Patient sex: M
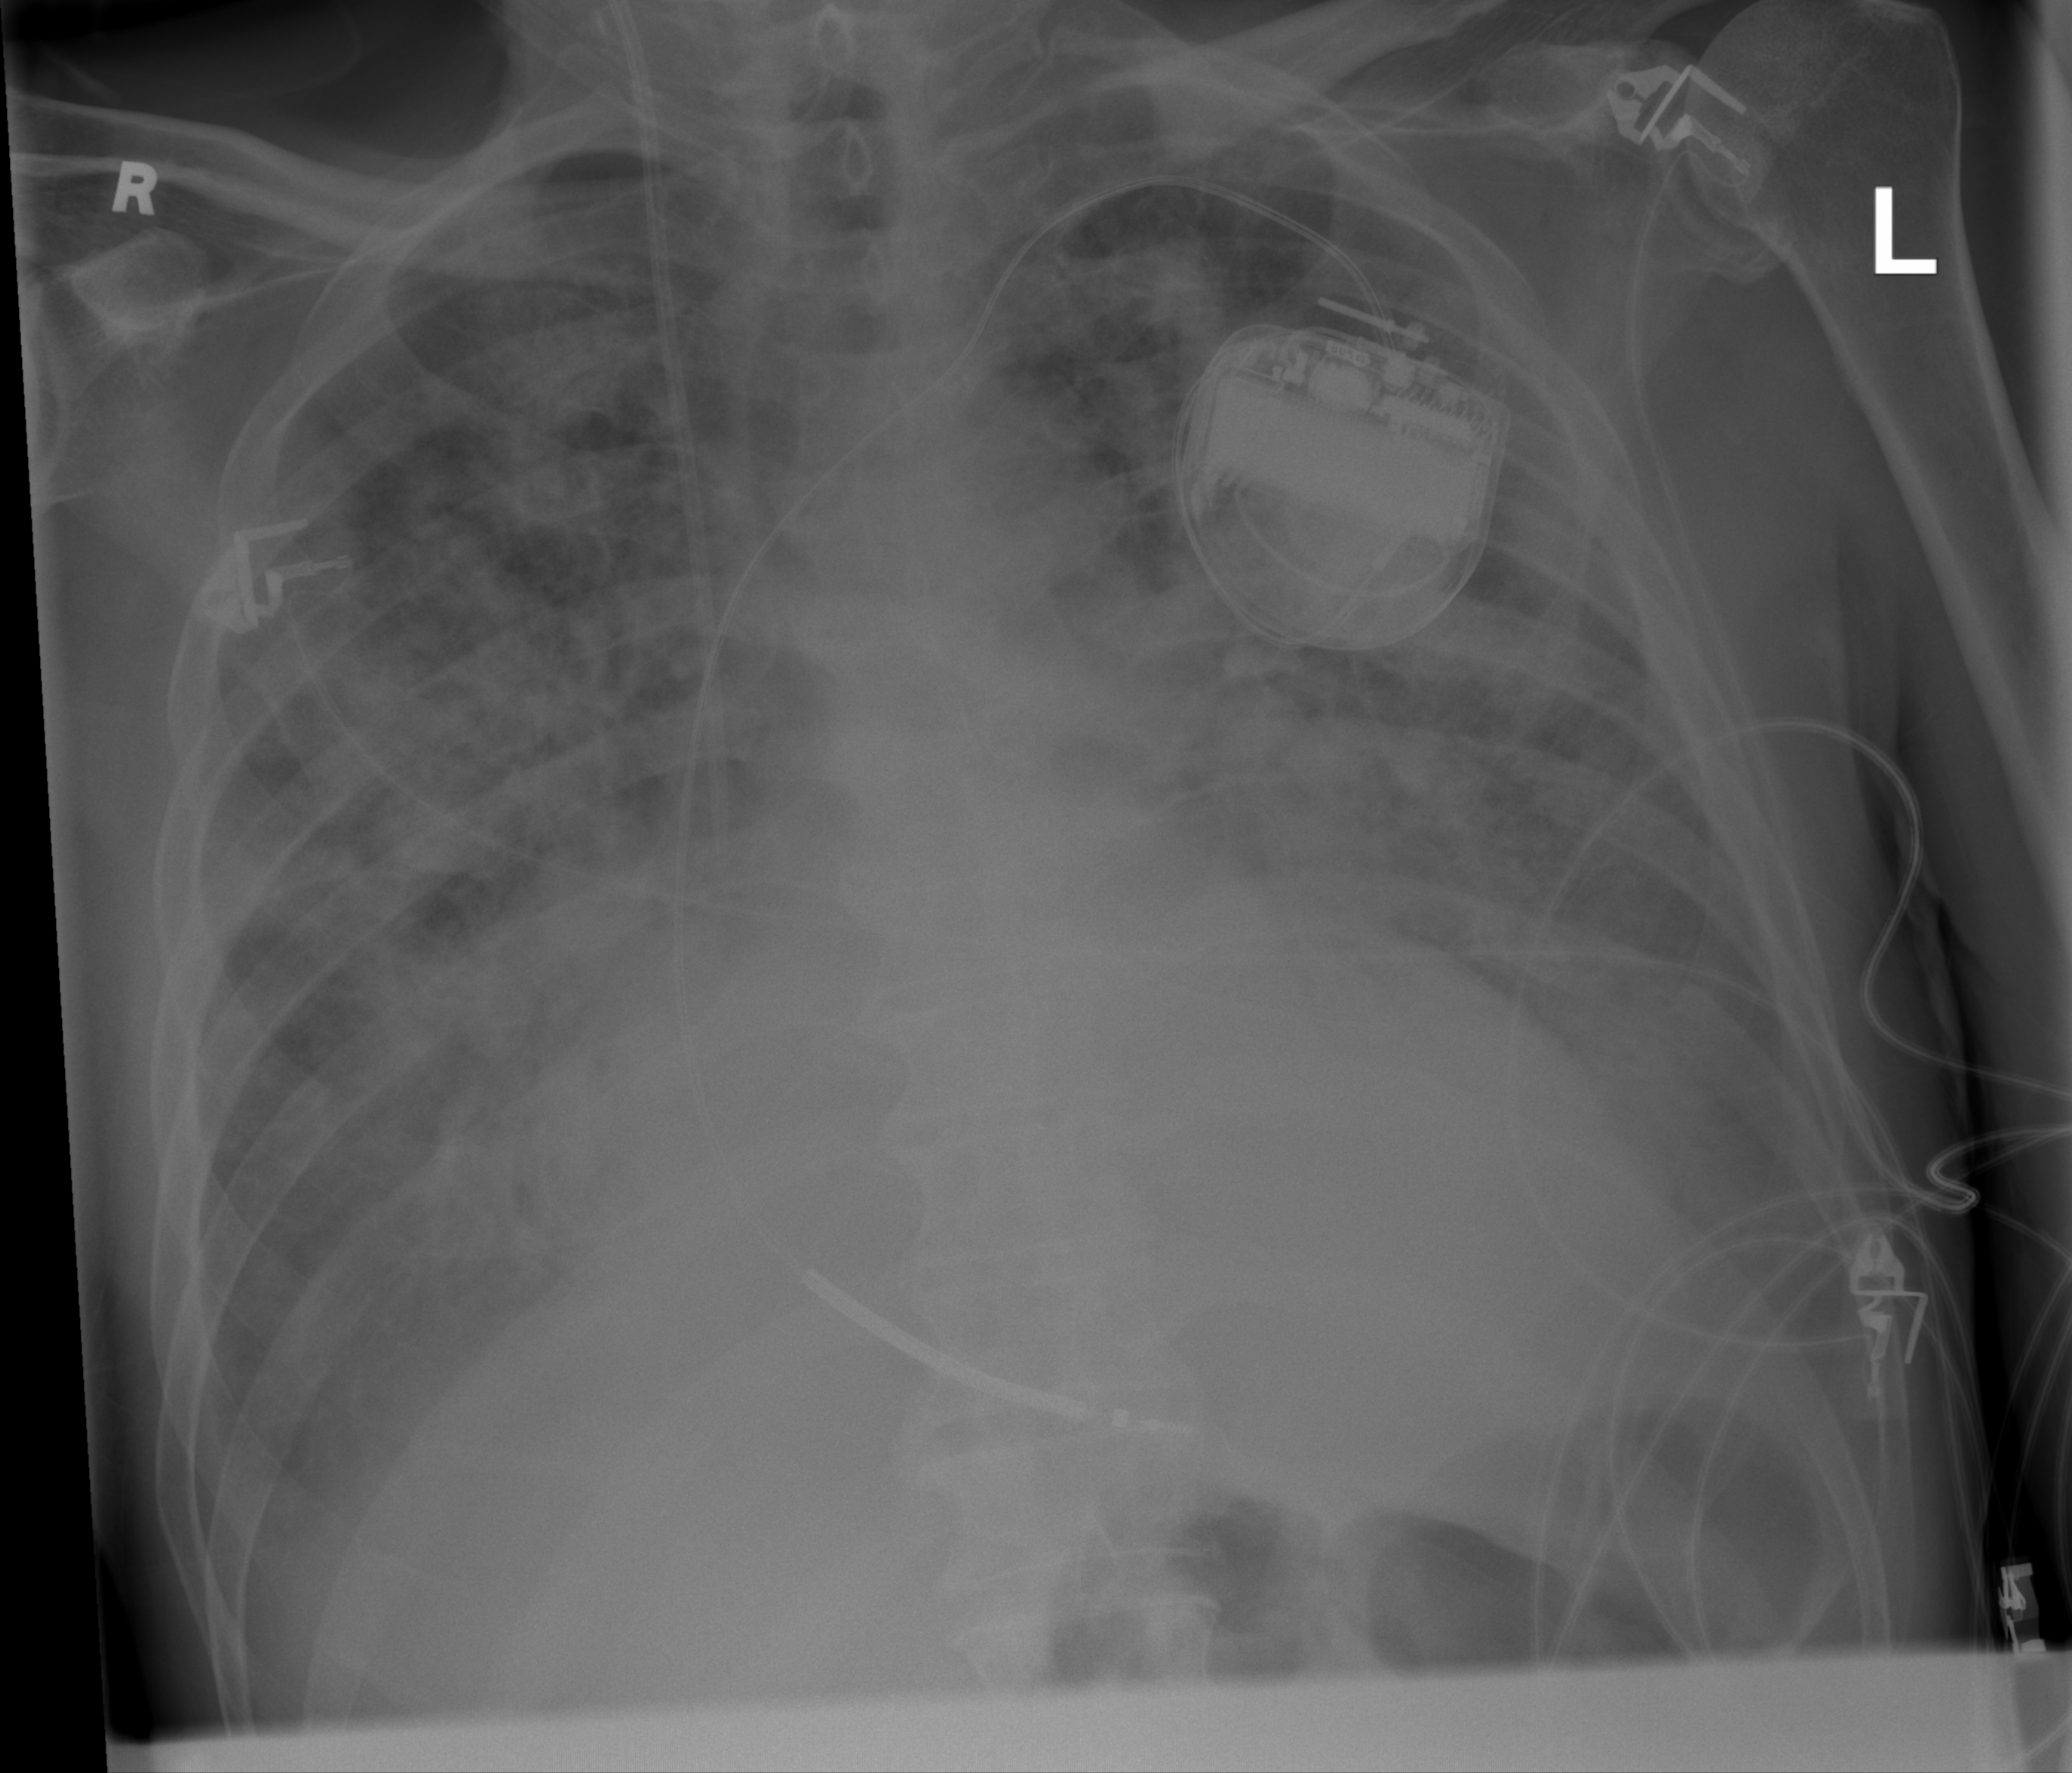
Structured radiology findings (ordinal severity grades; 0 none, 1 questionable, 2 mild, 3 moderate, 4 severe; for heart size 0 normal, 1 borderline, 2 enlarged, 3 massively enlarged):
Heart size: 0
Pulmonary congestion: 2
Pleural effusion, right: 1
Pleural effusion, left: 2
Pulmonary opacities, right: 3
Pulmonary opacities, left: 3
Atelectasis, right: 0
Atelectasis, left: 0